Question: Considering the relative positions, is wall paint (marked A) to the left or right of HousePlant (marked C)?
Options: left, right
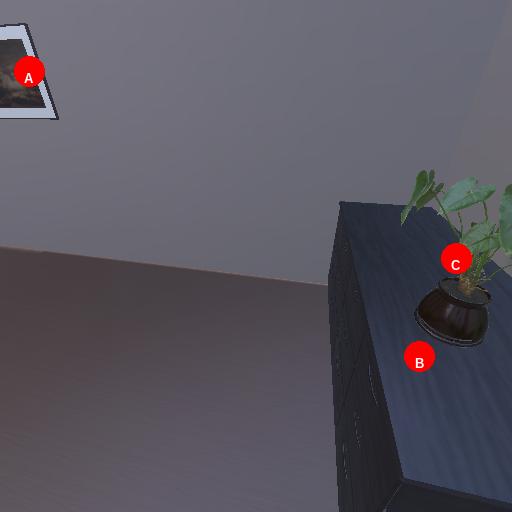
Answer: left